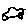
Label: car